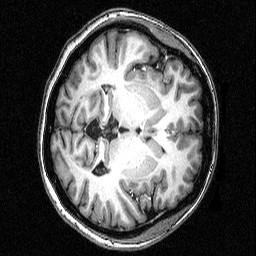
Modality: T1w
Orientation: axial
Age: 34
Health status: healthy
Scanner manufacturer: siemens
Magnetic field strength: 3 T
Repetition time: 2.5 s
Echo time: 0.00393 s